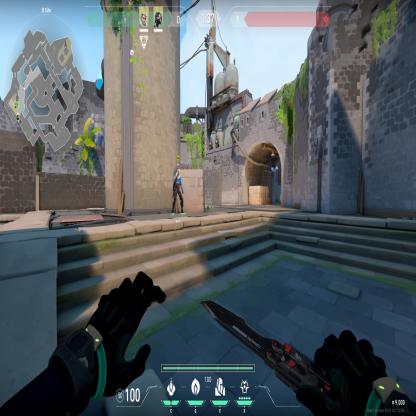
Label: teammate